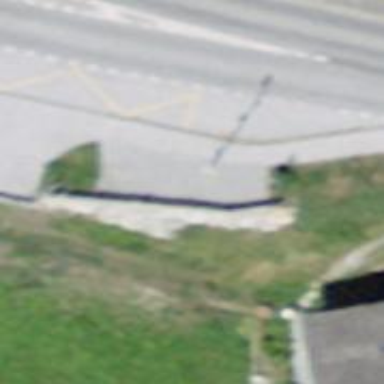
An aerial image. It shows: Bus stop with platform for public transport.